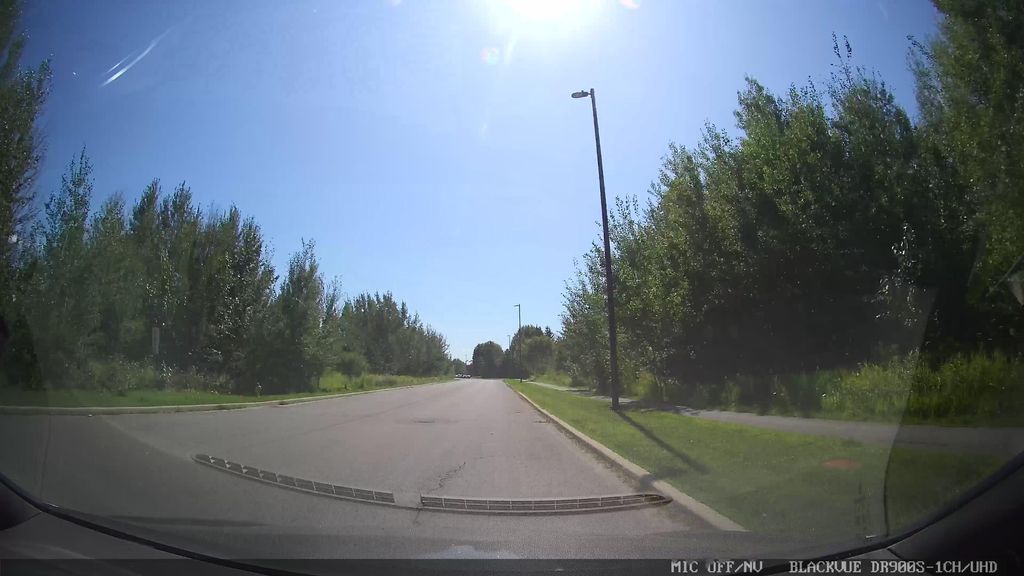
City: ottawa-gatineau